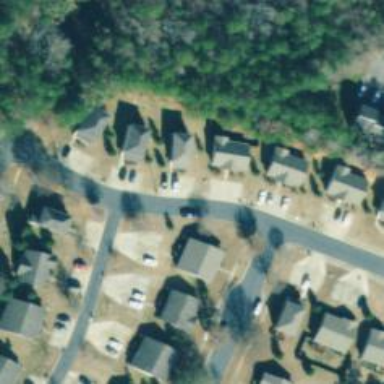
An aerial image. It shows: Residential road.